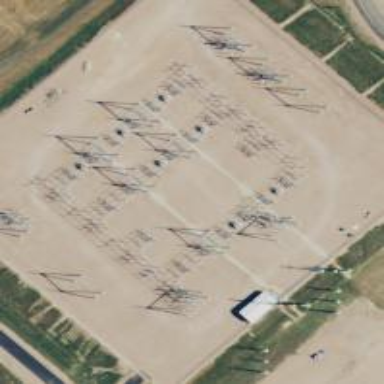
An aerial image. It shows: Switch used for power control.